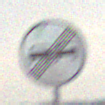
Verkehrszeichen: EndeUeberholverbot
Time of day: MorningAfternoon
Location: Outdoor (Nature)
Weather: Overcast
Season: Winter
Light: Natural